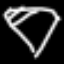
Label: diamond